Interaction volume radius: 5 \u00c5
Interaction volume height: 15 \u00c5
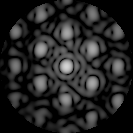
Disorder parameter: 0.3002